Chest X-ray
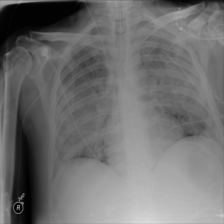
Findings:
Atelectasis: negative
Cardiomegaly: negative
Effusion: negative
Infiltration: negative
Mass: negative
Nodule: negative
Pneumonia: negative
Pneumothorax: negative
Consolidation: negative
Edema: negative
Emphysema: negative
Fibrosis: negative
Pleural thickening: negative
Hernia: negative